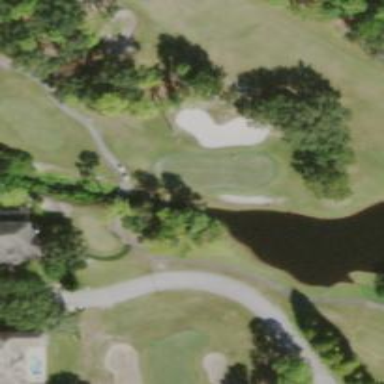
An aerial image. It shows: Golf hole.